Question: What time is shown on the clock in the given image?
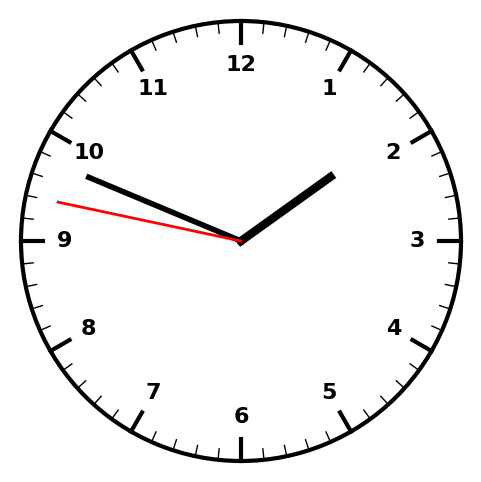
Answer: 01:48:47